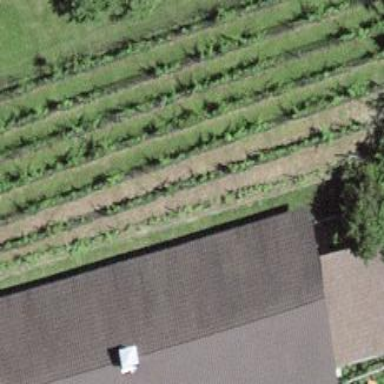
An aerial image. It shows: Beautiful vineyard in the countryside.